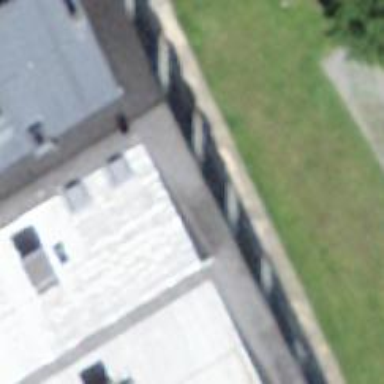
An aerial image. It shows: Part of building.